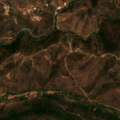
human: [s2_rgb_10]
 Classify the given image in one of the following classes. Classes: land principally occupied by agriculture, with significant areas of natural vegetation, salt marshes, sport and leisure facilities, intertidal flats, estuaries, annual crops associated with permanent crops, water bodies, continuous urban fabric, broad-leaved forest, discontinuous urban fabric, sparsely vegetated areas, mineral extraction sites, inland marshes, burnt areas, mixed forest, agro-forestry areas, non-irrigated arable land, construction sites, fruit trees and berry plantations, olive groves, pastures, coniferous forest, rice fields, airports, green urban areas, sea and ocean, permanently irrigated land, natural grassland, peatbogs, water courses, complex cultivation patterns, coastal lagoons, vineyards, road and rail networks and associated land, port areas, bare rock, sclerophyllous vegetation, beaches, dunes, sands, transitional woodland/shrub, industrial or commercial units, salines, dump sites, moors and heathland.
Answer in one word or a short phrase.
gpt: annual crops associated with permanent crops, complex cultivation patterns, broad-leaved forest, sclerophyllous vegetation, transitional woodland/shrub